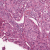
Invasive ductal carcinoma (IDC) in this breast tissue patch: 1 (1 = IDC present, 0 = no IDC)